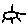
Label: sun